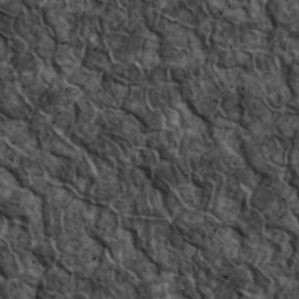
Label: non_frost